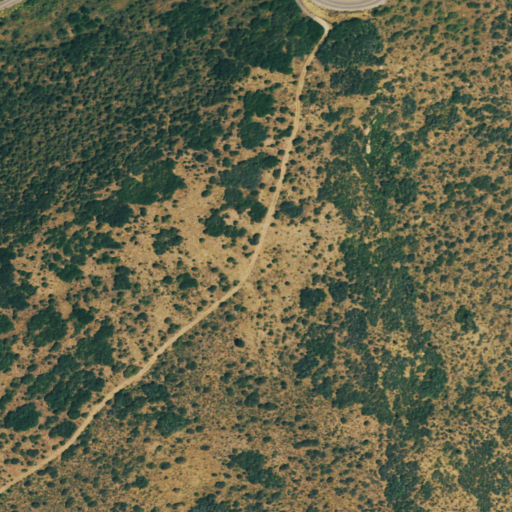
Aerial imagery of mountain in Colorado named Long Mesa containing only shrub